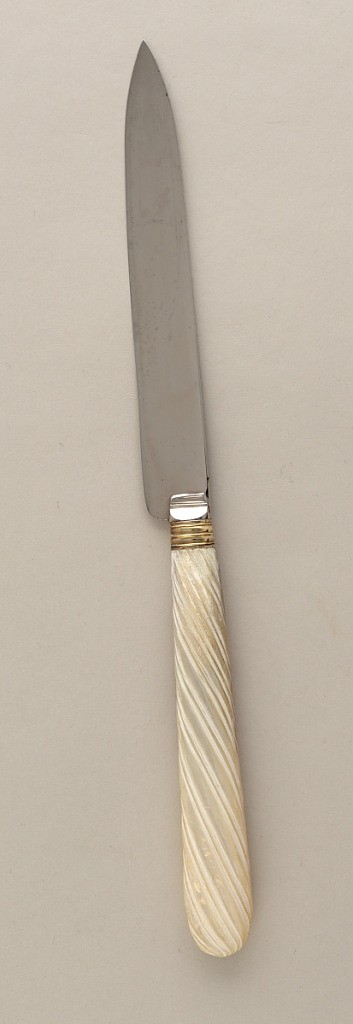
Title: Dessert Knife with Mother-of-Pearl Handle
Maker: François Nicoud, French, active Paris ca. 1875-1890
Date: ca. 1890
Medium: steel, gold plated, silver, mother of pearl
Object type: knife
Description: One of twelve dessert knives. Rectangular blade with pointed tip, devoid of surface decoration. Banded gold plated ferrule leads to mother of pearl handle, decorated with carved diagonal fluting, slightly widenning to rounded terminal.